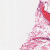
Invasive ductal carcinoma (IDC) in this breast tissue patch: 0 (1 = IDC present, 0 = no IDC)